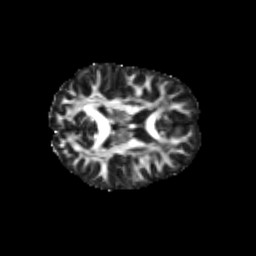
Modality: FA
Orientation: axial
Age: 18
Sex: female
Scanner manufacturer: siemens
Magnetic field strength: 3 T
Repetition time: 1.8 s
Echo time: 0.07 s